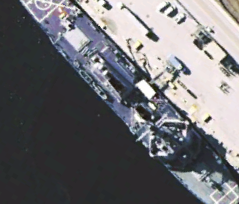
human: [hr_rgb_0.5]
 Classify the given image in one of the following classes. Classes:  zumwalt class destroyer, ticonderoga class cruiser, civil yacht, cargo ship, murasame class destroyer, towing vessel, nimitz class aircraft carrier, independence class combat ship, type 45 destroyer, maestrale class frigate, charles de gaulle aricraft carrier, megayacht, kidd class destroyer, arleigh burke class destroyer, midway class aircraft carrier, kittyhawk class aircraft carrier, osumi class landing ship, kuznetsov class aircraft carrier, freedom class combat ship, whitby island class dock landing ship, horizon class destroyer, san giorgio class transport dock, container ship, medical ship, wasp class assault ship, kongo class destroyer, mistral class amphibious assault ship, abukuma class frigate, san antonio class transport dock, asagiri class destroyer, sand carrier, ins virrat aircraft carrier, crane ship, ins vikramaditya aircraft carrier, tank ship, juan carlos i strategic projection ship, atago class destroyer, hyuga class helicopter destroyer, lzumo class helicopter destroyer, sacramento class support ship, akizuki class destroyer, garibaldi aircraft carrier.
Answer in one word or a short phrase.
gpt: Arleigh Burke class destroyer